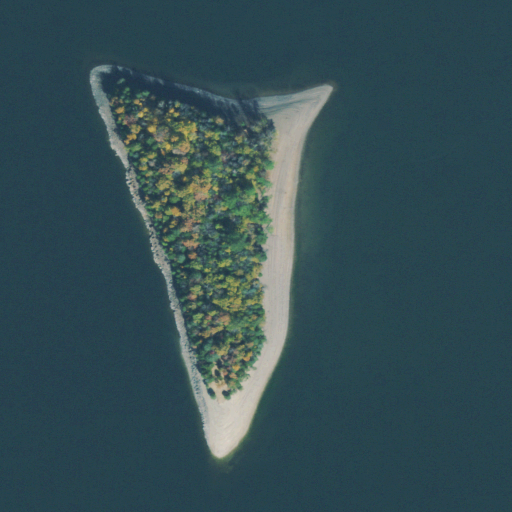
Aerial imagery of island in Tennessee named Opossum Island containing open water, evergreen forest, mixed forest, and grassland